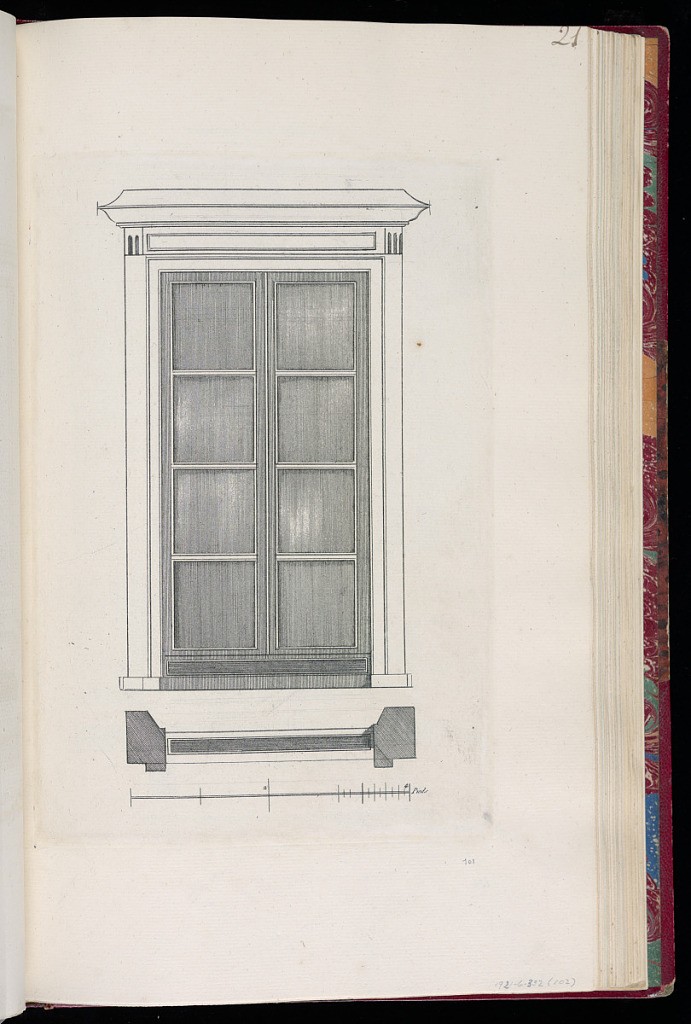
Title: Design for an Apartment Door
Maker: Richard de Lalonde, French, active 1780–96
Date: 1780-1789
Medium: Etching on off-white laid paper
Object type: Print
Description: Elevation of an apartment door. The plate is not signed or numbered.